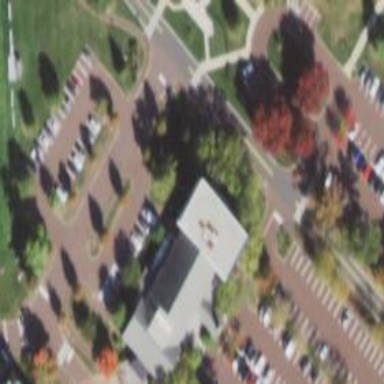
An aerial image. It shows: College building with theatre inside.